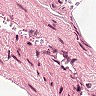
Metastatic tissue present: no